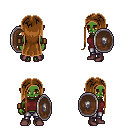
a pixel art fantasy rpg character, female body template, orc, green skin, maroon sleeveless shirt, metal pants, brown extra-long hairstyle, leather bracers, maroon shoes, shield, four views (front, back, left, right), 2x2 character sprite sheet, small pixel art, hard edges, no anti-aliasing